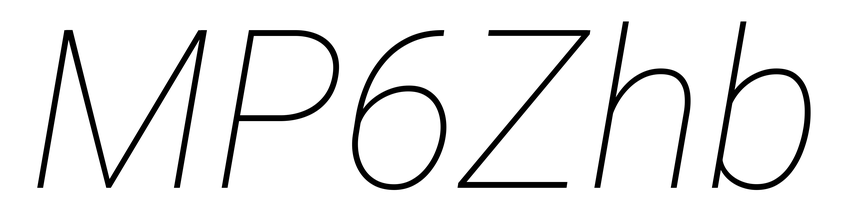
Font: Roboto-Italic_Thin_Italic